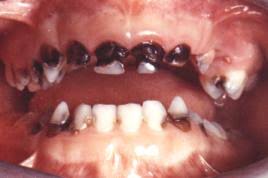
Condition: Caries